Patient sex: M
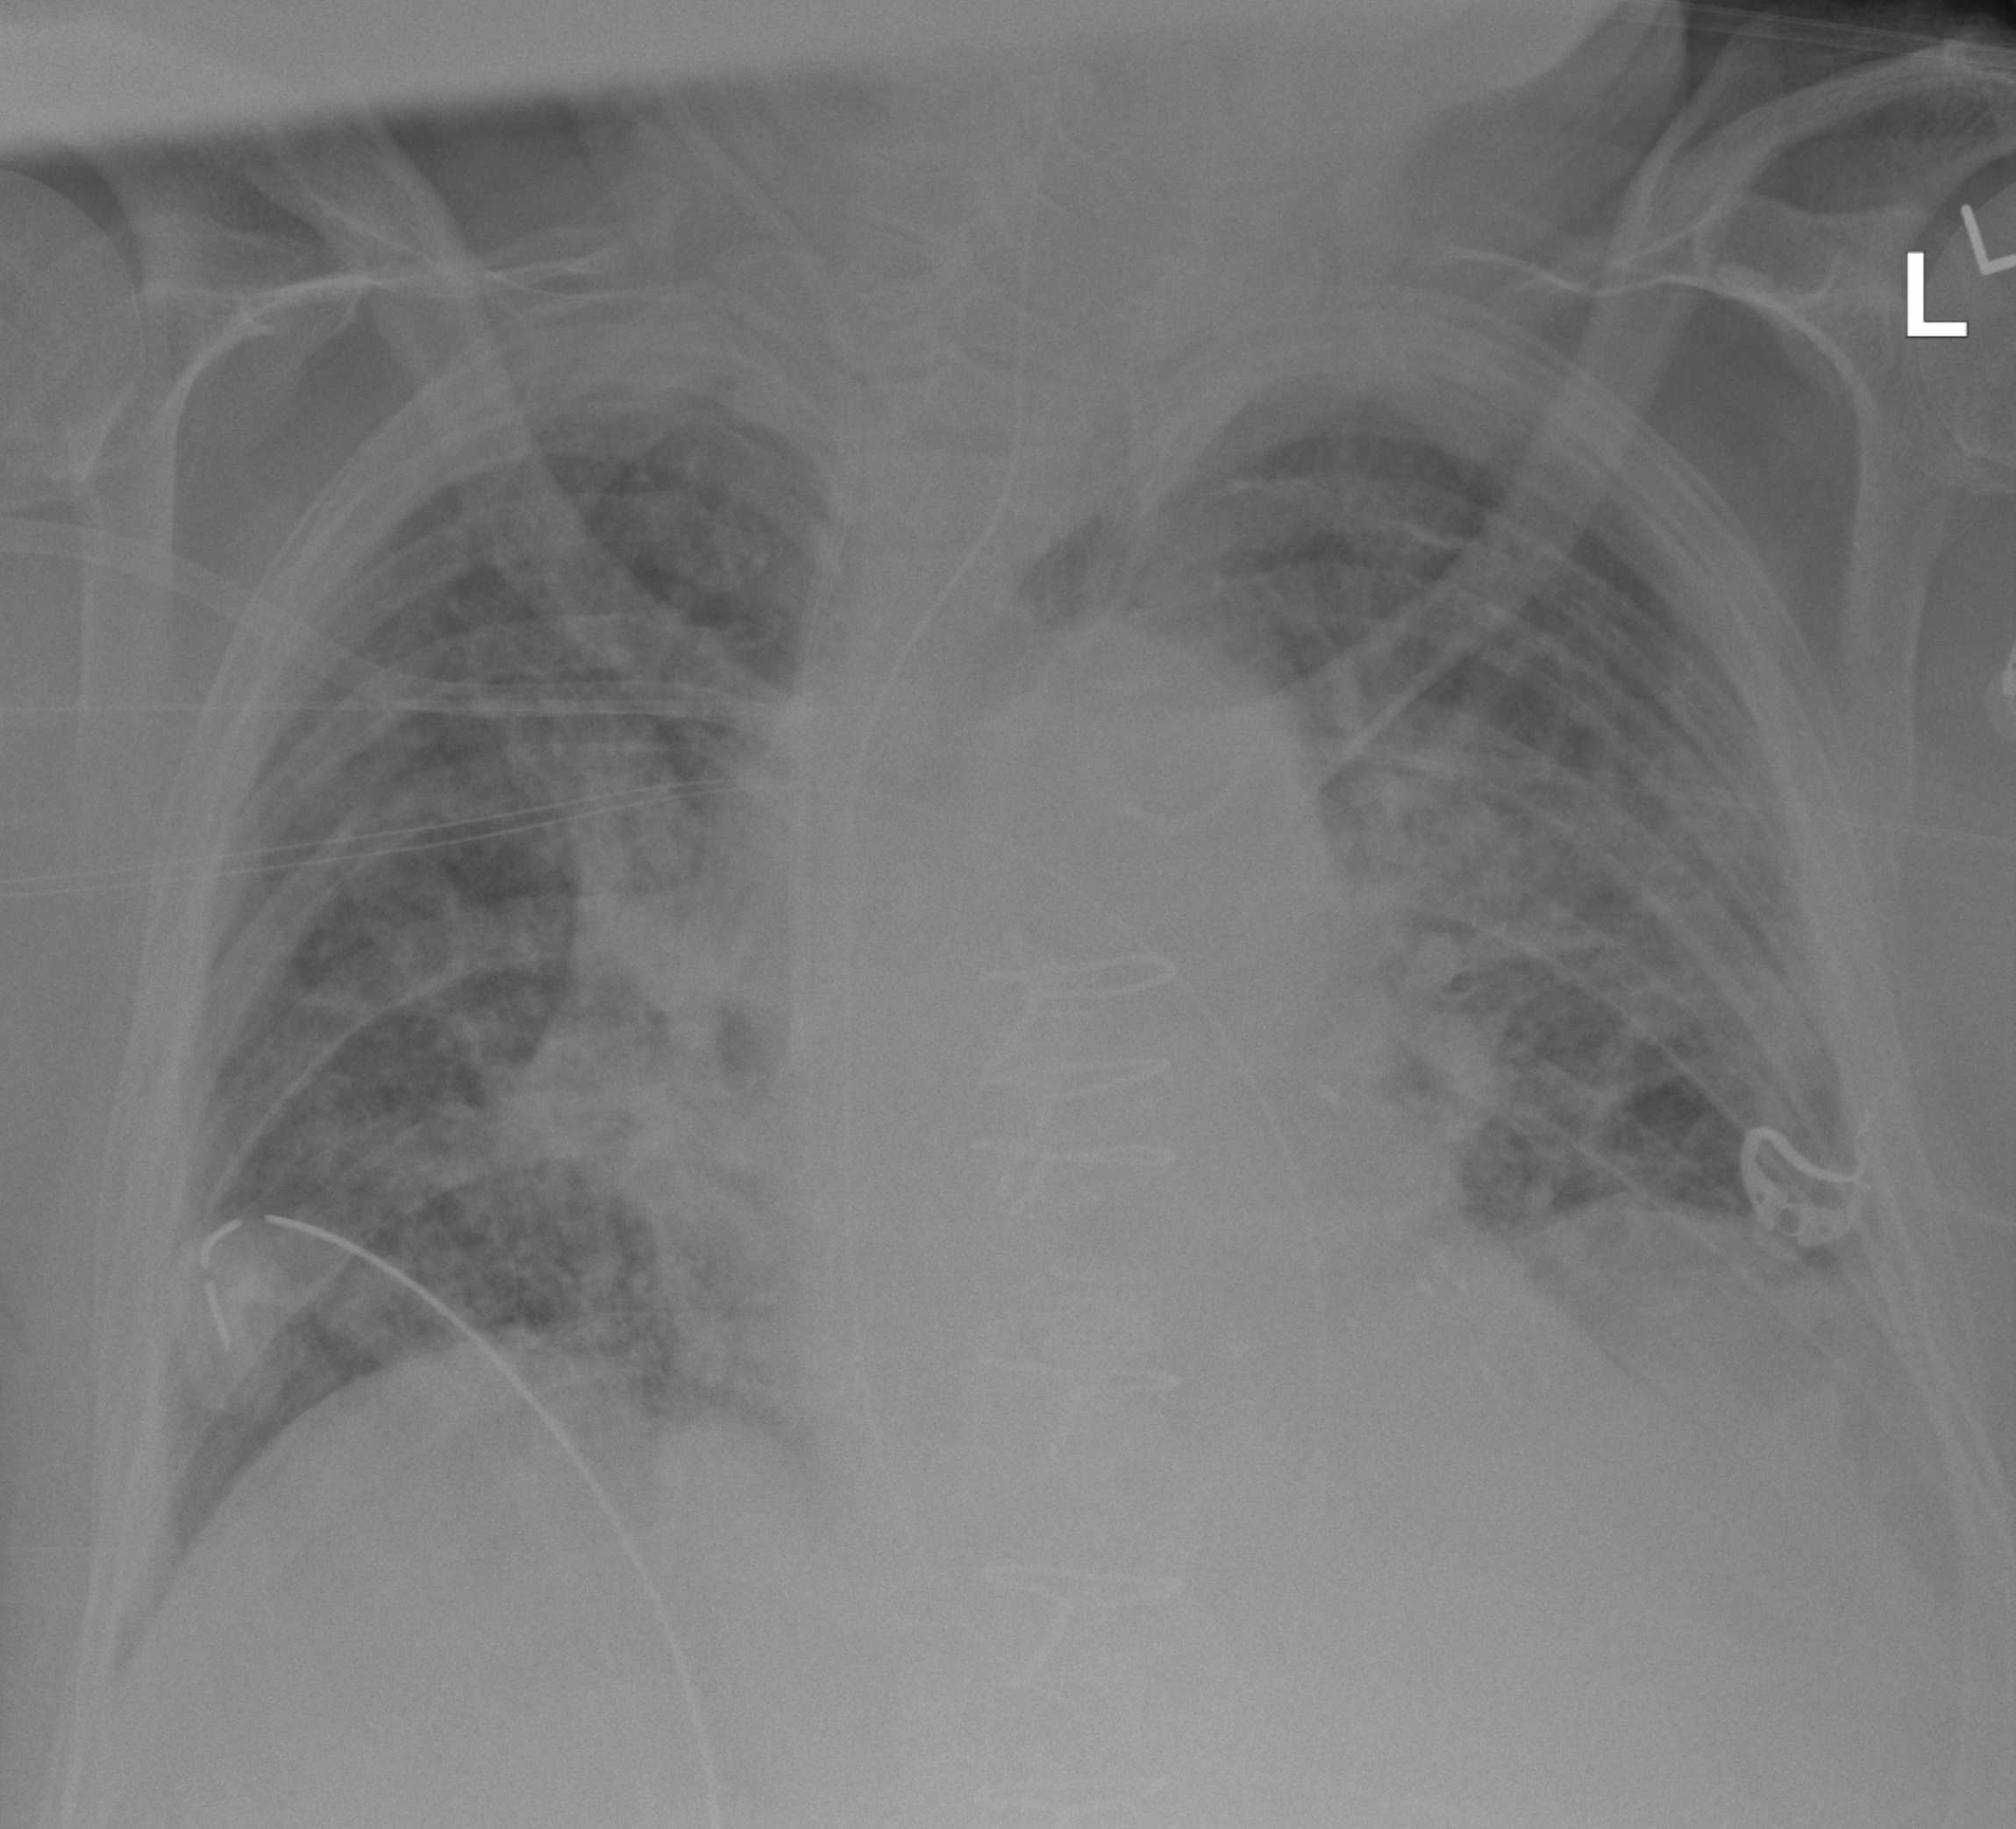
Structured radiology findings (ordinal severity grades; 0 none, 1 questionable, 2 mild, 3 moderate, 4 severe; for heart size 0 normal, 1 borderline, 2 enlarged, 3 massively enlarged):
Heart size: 1
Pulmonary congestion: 3
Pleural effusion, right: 0
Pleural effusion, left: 1
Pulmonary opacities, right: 3
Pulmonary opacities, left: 3
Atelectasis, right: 2
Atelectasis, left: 2